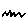
Label: zigzag